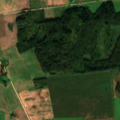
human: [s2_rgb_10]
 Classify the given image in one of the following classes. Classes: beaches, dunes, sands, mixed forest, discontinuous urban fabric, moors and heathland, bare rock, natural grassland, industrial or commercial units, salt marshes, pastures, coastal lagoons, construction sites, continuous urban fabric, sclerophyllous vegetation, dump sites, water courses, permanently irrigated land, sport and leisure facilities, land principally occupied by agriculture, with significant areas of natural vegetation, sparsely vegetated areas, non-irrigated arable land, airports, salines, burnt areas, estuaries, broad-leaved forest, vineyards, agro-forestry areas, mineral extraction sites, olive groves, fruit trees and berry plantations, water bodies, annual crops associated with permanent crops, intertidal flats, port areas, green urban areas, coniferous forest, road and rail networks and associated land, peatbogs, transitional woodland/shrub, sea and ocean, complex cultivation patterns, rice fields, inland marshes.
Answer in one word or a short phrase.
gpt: non-irrigated arable land, complex cultivation patterns, mixed forest